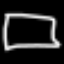
Label: square